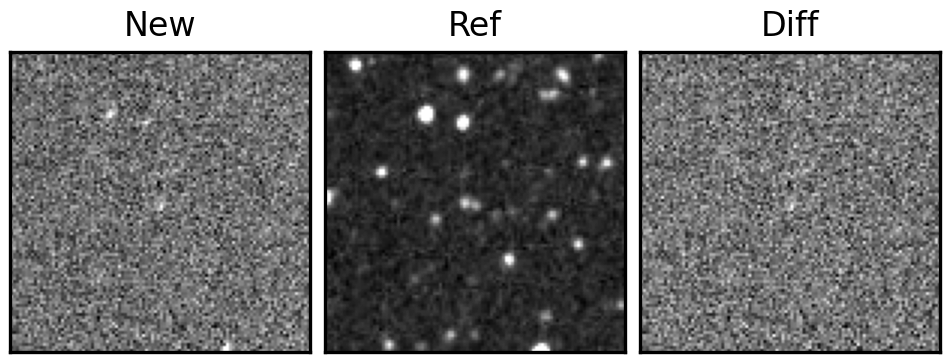
Label: real